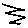
Label: zigzag